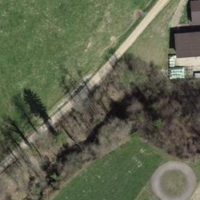
EUNIS habitat code: 41
Species observed at this site:
Pseudochorthippus parallelus